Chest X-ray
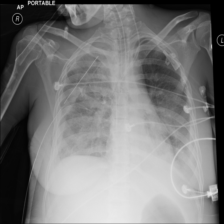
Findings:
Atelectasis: negative
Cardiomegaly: negative
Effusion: negative
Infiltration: negative
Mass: negative
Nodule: negative
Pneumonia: negative
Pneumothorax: negative
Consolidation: negative
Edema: negative
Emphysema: negative
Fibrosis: negative
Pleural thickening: negative
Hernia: negative